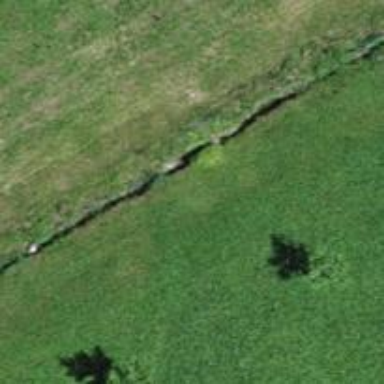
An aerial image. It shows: Ditch in the surroundings.